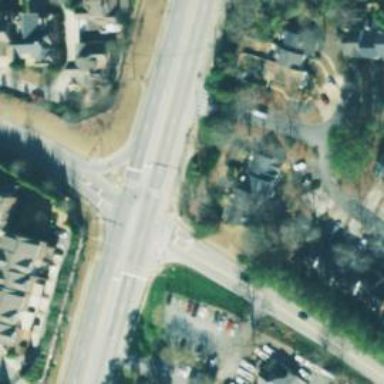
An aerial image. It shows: Emergency access point on the road.